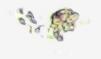
Label: Detritus